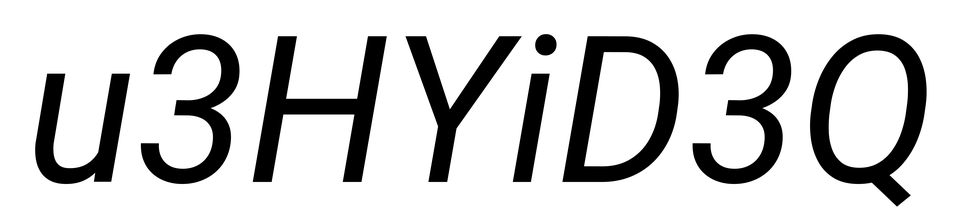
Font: Roboto-Italic_Italic